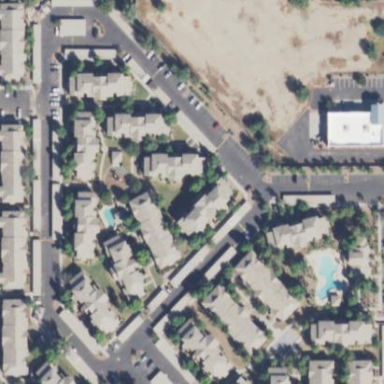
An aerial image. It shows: Residential area with apartments.